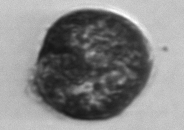
Label: Alexandrium_catenella